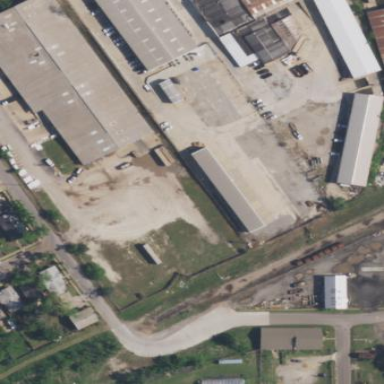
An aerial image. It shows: Industrial area with car repair shop.